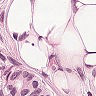
Metastatic tissue present: yes